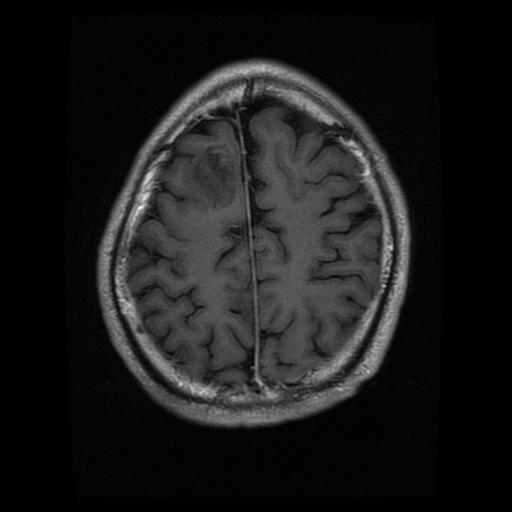
Label: glioma